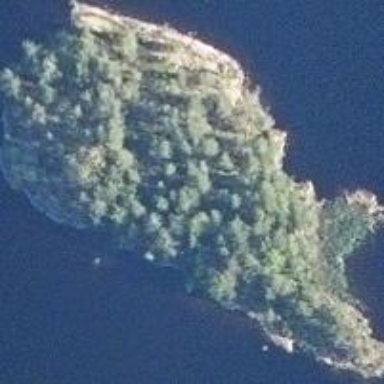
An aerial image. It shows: Islet.